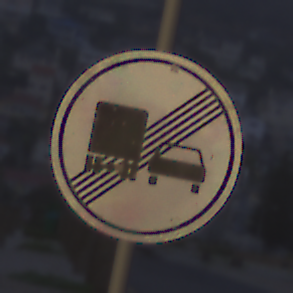
Verkehrszeichen: EndeUeberholverbotKraftfahrzeuge
Umgebung: Outdoor, Urban
Tageszeit: SunriseSunset
Wetter: Overcast
Licht: Natural
Jahreszeit: NotSpecified
Kontrast: LowContrast